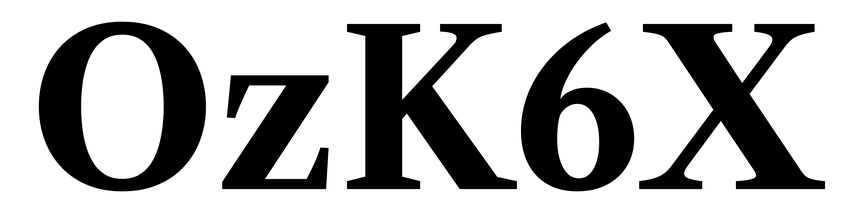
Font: LibreCaslonText_Bold